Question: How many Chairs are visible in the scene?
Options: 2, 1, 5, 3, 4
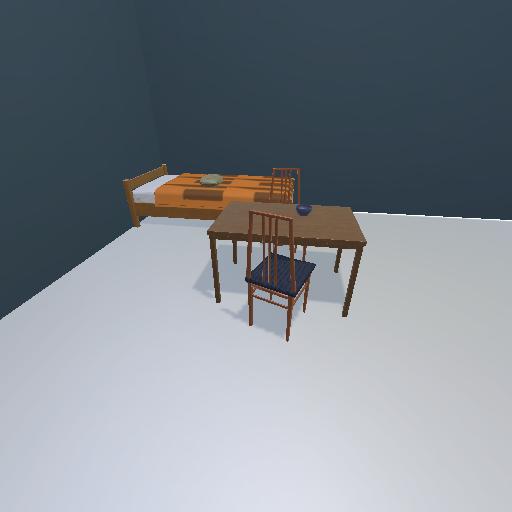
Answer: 2